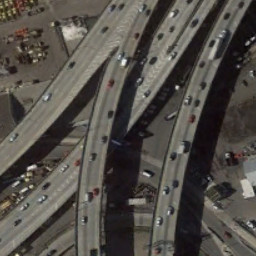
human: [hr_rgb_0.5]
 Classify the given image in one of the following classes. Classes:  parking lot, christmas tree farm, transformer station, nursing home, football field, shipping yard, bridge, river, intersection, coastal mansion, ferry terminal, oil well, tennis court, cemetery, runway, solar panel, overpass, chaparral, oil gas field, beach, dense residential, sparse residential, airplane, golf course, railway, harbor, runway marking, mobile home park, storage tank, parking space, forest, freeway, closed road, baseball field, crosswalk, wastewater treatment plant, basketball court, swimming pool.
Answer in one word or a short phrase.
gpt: overpass